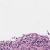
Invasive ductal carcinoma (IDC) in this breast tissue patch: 0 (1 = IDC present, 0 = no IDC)